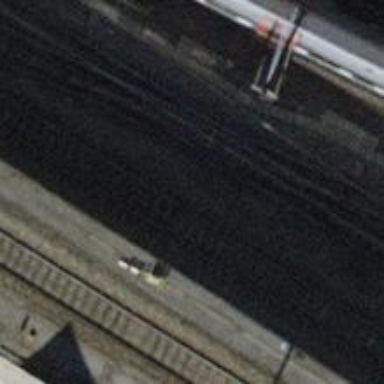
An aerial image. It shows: Single-track railway siding with electrified contact lines.